Question: '''
set.seed(45)
data2 <- data.frame(pora = sample(c("dzien", "noc"), 30, replace=TRUE),
ZM1 = sample(1:200, 30, replace=TRUE),
ZM2 = sample(1:200, 30, replace=TRUE),
ZM3 = sample(1:200, 30, replace=TRUE))
'''

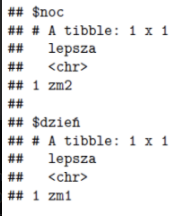
Answer: Grouped by 'pora', get the 'sum' of 'Z' columns, then reshape from 'wide' to 'long' with 'pivot_longer', 'slice' the row where the 'value' column is 'max' ('slice_max'), and 'split' the 'value' column by 'pora' into a 'list'
'''
library(dplyr)
library(tidyr)
data2 %>%
group_by(pora) %>%
summarise(across(everything(), sum)) %>%
pivot_longer(cols = -pora, names_to = 'lepsza') %>%
group_by(pora) %>%
slice_max(order_by = value, n = 1) %>%
ungroup %>%
select(-value) %>%
{split(.[-1], .$pora)}
'''
---
if we want to '*apply' functions
'''
lapply(split(data2[-1], data2$pora), function(x) names(x)[which.max(colSums(x))])
'''